Aerial crown-view tile of a tropical tree (Barro Colorado Island, Panama), acquired 20240813:
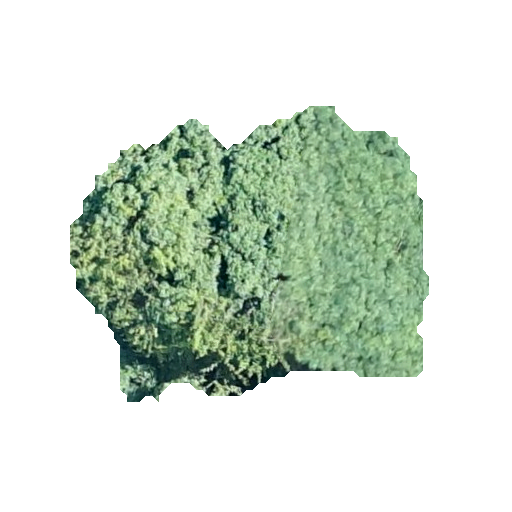
Species: Lonchocarpus heptaphyllus
GBIF accepted scientific name: Lonchocarpus heptaphyllus
Crown area: 121.885 m²